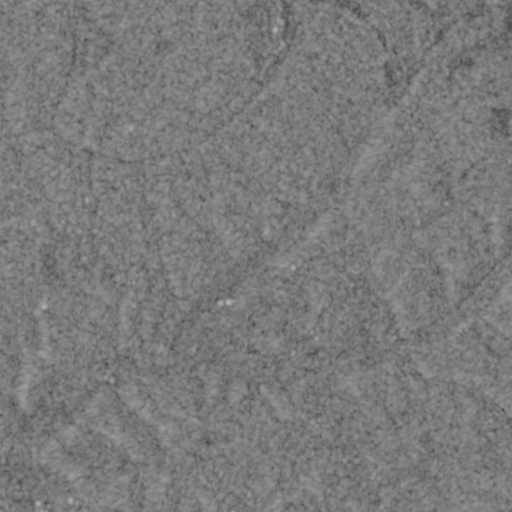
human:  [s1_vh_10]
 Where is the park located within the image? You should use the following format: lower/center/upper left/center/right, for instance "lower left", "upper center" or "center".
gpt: The park is located in the upper right of the image.
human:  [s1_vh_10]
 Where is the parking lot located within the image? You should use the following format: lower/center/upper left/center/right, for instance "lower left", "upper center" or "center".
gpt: The parking lot is located in the upper right of the image.
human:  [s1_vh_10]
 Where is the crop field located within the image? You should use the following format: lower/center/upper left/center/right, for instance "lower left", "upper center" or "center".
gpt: There is no crop field in the image.

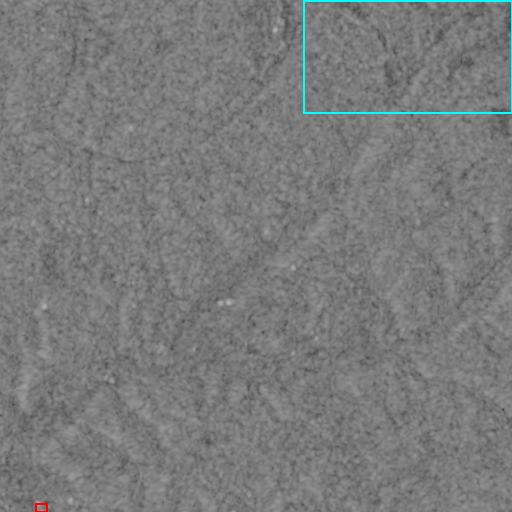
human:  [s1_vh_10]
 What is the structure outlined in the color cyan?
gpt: The structure outlined in cyan is a park.
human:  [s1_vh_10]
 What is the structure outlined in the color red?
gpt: The structure outlined in red is a building.
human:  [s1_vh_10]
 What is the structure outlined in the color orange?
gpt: There is no orange outline.